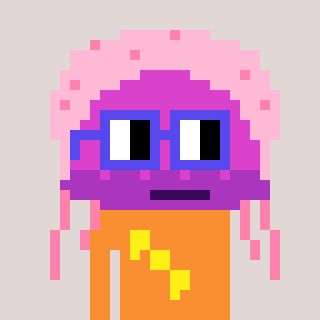
a pixel art character with square blue glasses, a jellyfish-shaped head and a orange-colored body on a warm background